Field crop: maize
Growth stage: 2
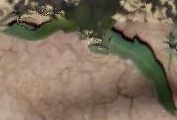
Species: maize